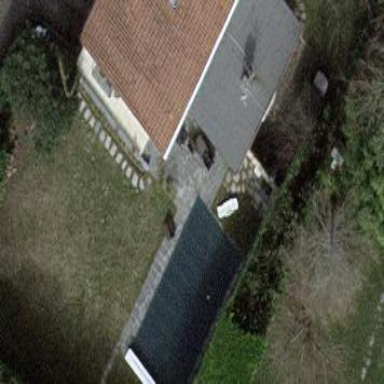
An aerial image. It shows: Swimming pool located in leisure land.